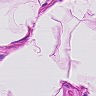
Metastatic tissue present: no